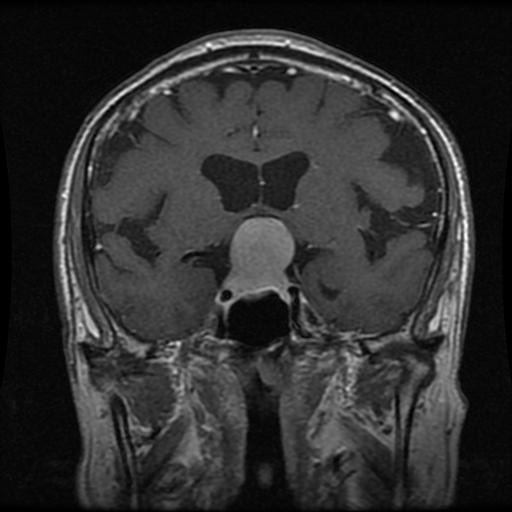
Label: pituitary